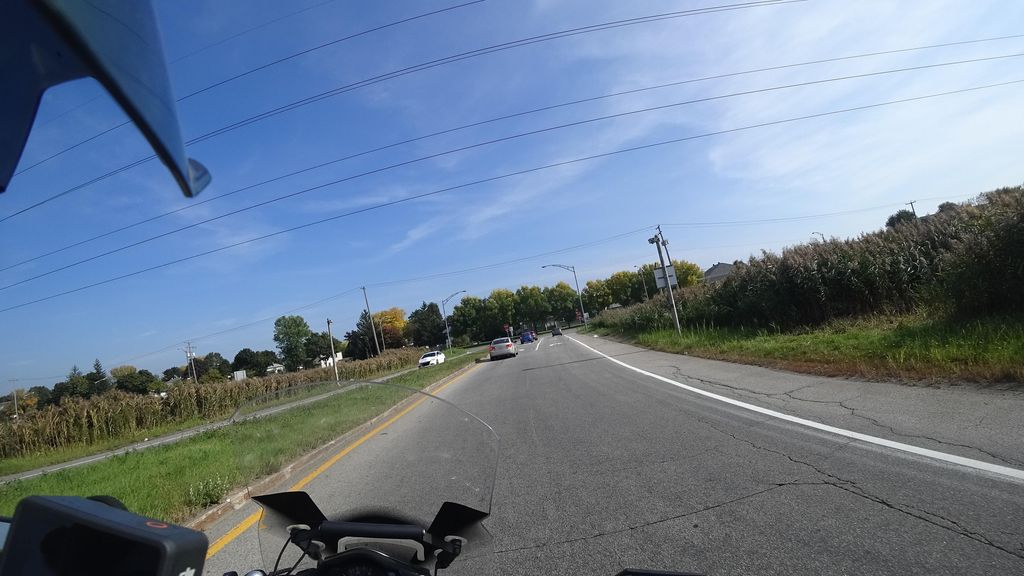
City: quebec_city